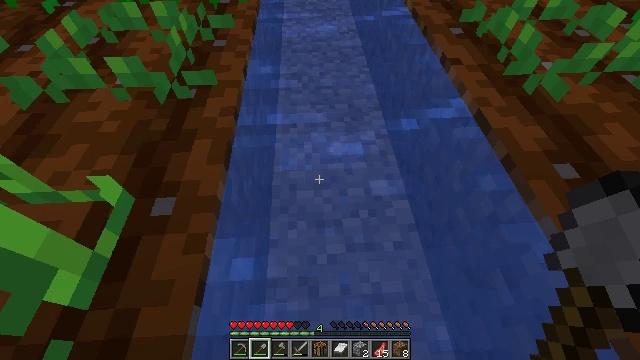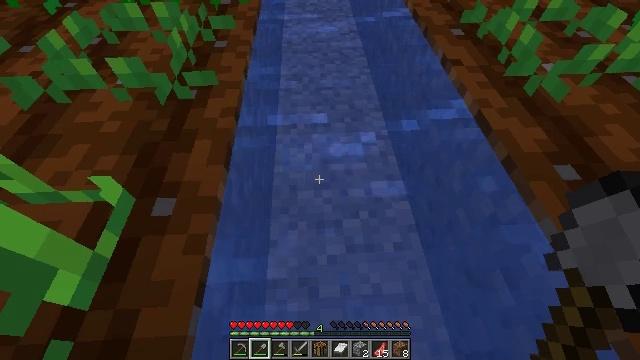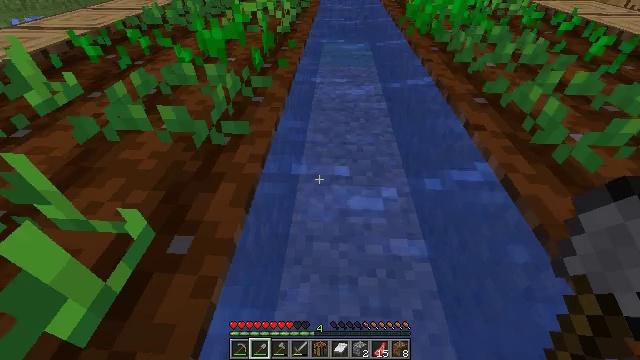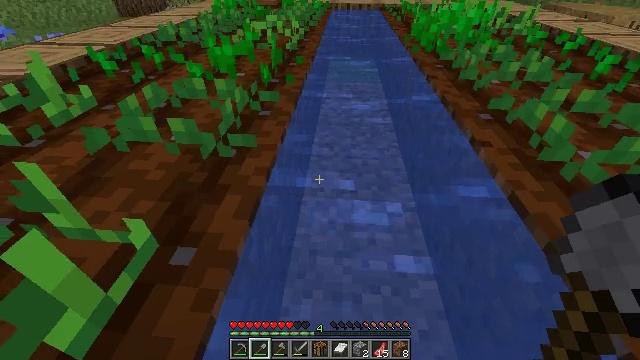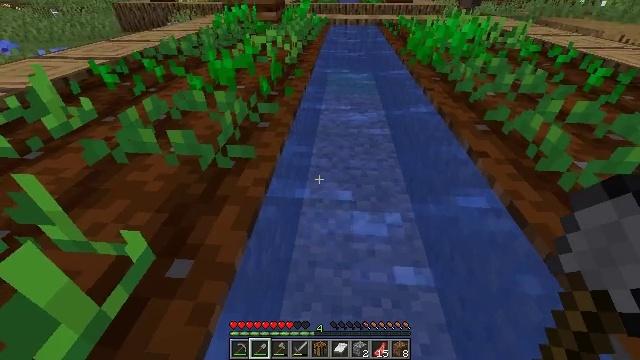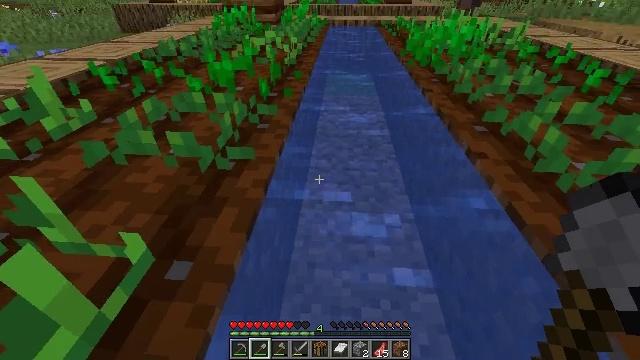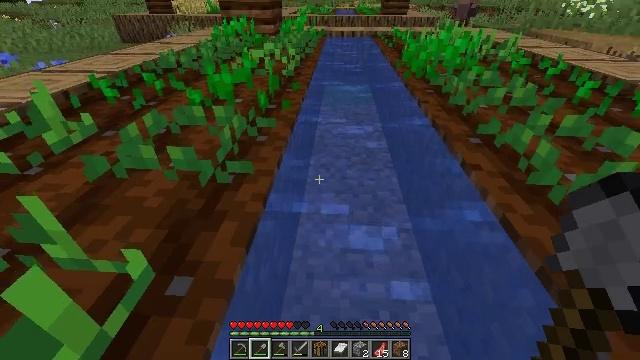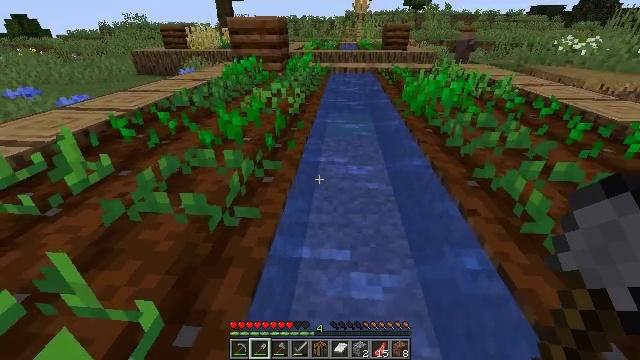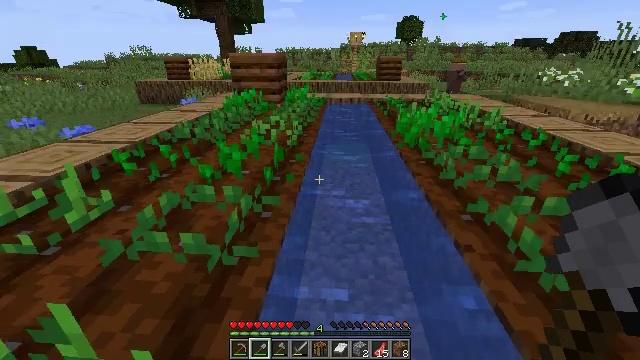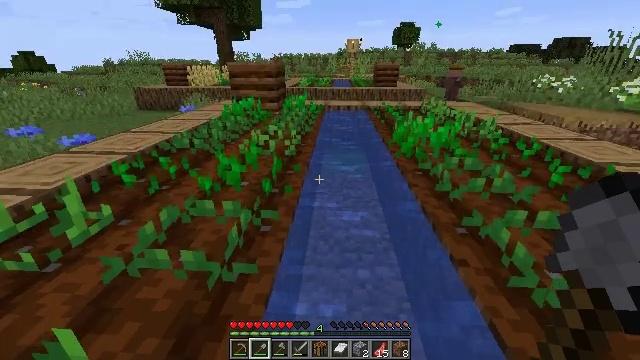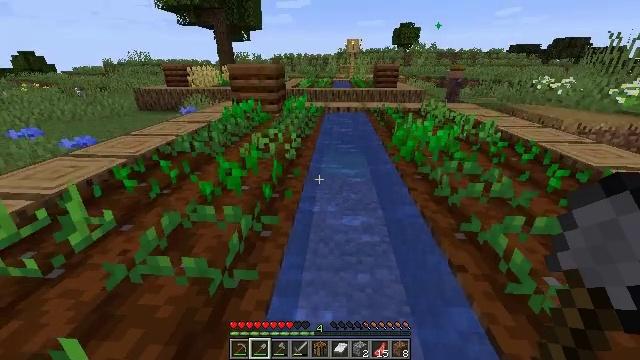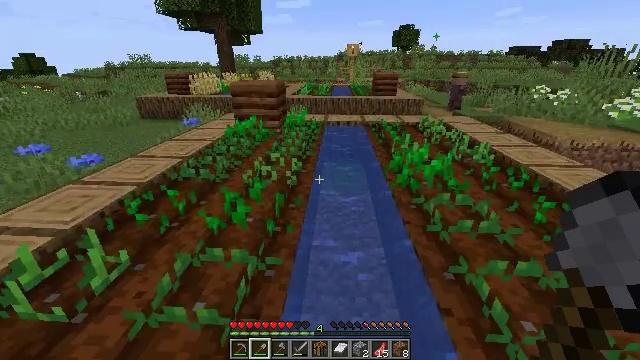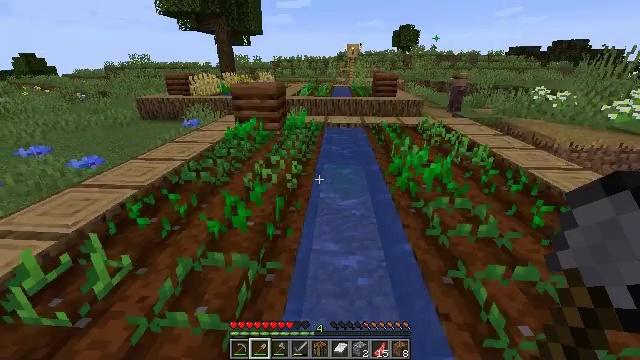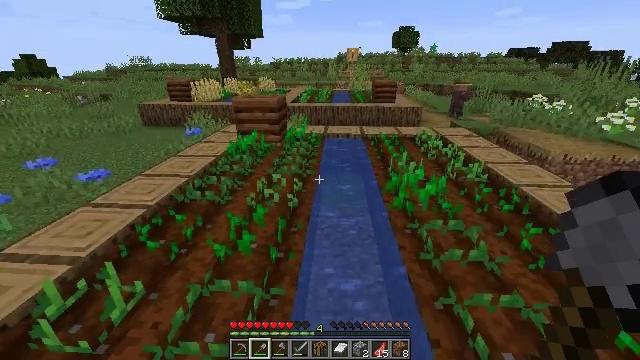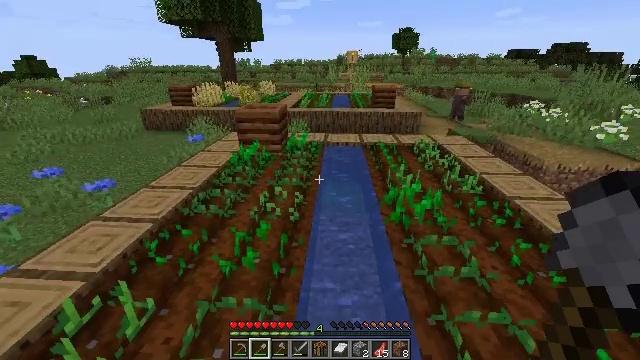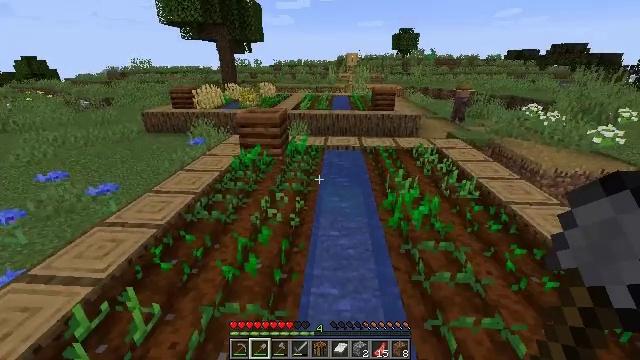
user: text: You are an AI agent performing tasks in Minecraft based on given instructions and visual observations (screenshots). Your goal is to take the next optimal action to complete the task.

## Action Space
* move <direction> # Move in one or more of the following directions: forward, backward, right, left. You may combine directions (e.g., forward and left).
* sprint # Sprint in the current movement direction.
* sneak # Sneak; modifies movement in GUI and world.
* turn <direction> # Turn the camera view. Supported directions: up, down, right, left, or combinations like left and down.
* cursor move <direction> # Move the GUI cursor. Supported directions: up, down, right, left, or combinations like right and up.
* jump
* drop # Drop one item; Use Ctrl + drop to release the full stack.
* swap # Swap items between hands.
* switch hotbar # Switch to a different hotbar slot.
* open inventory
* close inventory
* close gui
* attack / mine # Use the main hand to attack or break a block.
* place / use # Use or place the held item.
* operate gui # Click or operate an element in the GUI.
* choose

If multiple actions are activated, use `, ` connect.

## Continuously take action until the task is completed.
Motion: motion action
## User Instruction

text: Collect beetroots from the field.
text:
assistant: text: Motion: move back
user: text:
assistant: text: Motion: move back, turn left and up
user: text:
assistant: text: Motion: move back, turn left and up
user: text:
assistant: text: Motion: move back, turn up
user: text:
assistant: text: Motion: move back, jump
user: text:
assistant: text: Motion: move back, turn up, jump
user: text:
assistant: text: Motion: move back, turn up, jump
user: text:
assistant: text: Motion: move back, turn up, jump
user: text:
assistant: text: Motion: move back
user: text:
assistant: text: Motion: move back
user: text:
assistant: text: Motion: move back
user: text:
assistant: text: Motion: move back
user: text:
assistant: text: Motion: move back
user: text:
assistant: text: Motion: move back
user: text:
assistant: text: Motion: move back
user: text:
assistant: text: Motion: move back
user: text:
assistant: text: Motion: move back
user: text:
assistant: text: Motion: move back
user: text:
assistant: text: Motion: move back
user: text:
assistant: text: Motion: no_op
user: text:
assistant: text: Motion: no_op
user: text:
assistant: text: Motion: no_op
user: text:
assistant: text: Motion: no_op
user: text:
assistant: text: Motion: no_op
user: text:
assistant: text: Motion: no_op
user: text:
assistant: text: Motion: no_op
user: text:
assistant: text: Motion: no_op
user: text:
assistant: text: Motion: no_op
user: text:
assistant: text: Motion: no_op
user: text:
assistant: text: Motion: move right, turn right